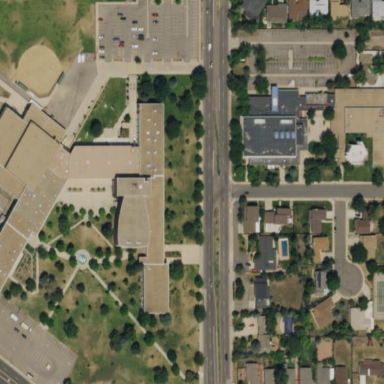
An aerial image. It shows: School building or complex.